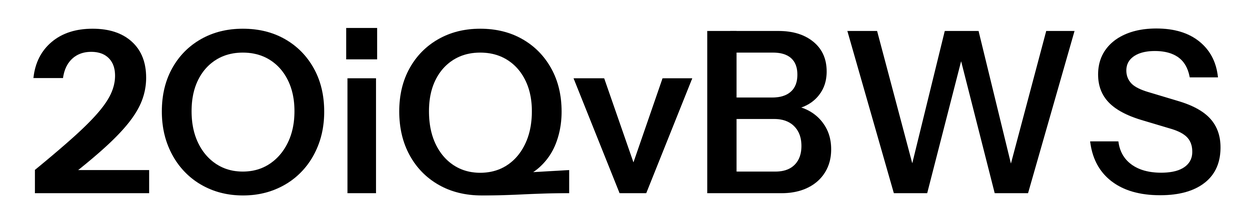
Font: InstrumentSans_SemiBold